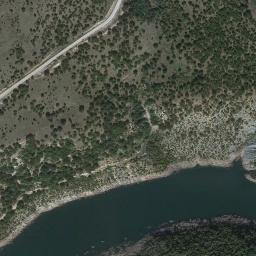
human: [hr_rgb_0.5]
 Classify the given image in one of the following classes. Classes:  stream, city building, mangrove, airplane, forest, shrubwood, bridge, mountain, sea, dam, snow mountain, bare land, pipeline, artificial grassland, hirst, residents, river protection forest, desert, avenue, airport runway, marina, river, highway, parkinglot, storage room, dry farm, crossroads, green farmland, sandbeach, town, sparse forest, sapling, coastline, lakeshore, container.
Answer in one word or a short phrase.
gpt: river